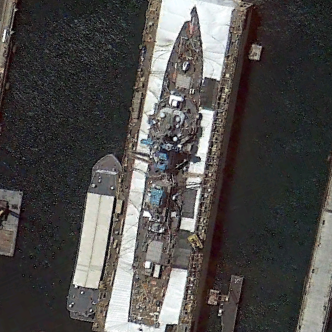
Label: destroyer